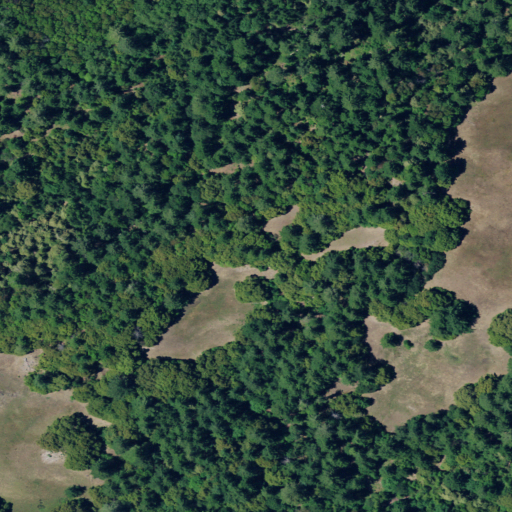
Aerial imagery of plain(s) in California named Chervimov Opening containing evergreen forest, grassland, shrub, and deciduous forest